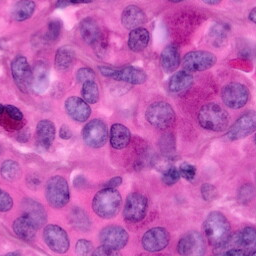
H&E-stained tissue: Pancreatic